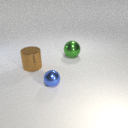
large green metal sphere to the right of small blue metal sphere